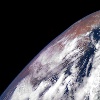
Label: cloud